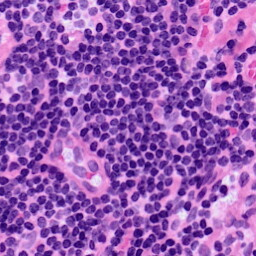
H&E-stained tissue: LymphNode